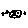
Label: moon